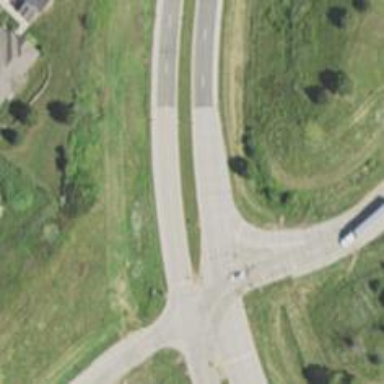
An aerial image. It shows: Tertiary road.